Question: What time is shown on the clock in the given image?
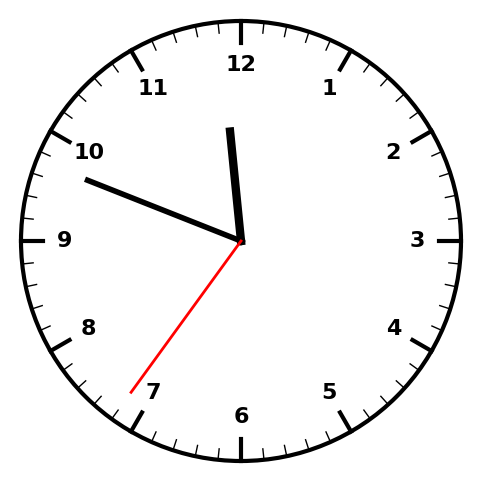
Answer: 11:48:36